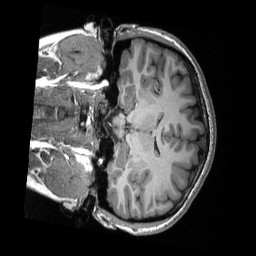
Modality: T1w
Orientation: coronal
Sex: female